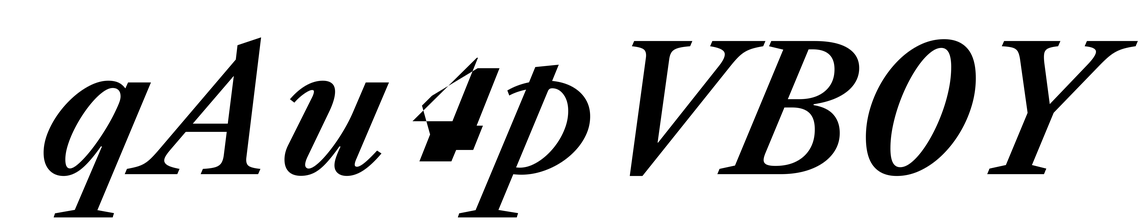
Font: LibreCaslonText-Italic_SemiBold_Italic